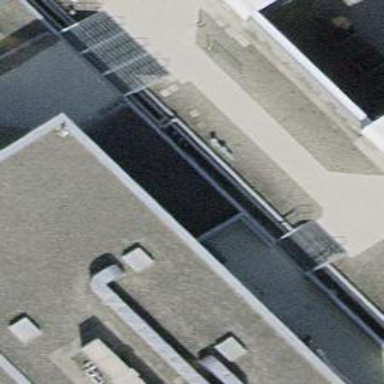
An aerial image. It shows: Surveillance system is in place.